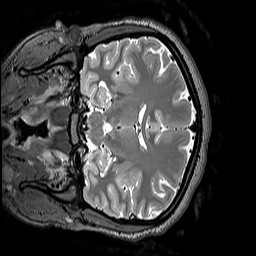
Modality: T2w
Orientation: coronal
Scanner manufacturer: siemens
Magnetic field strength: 3 T
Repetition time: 3.2 s
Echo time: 0.406 s